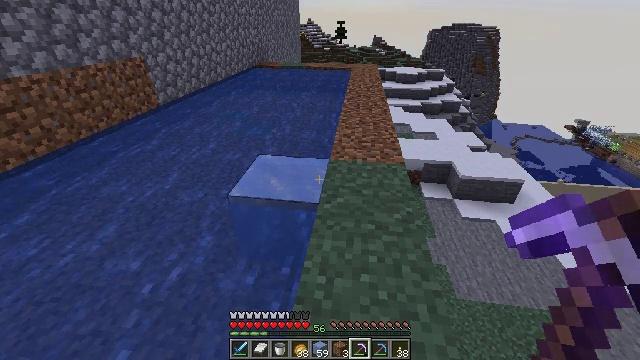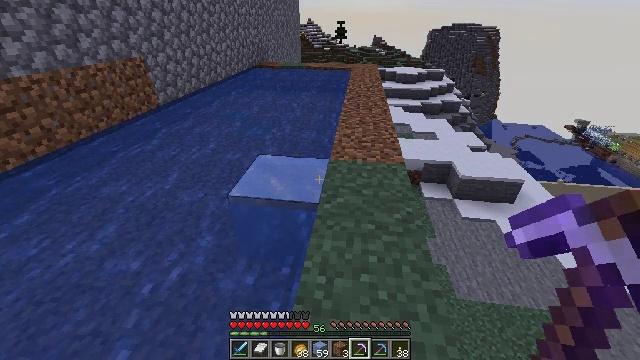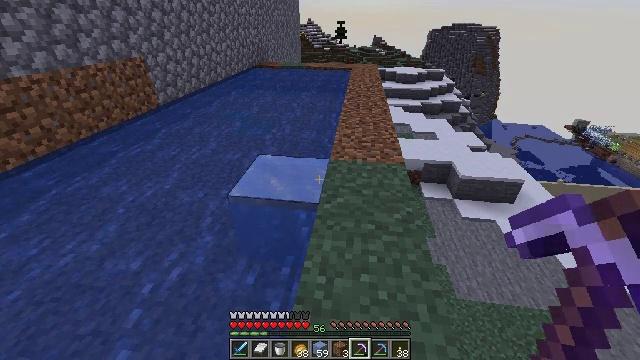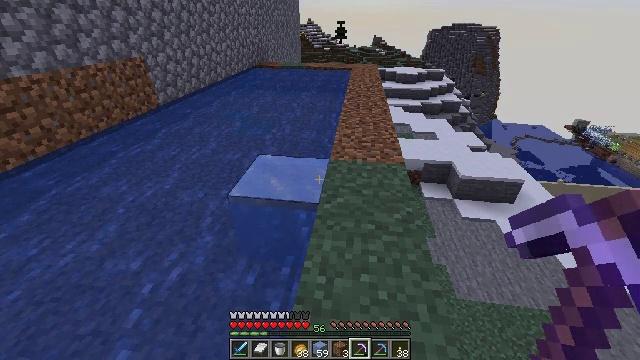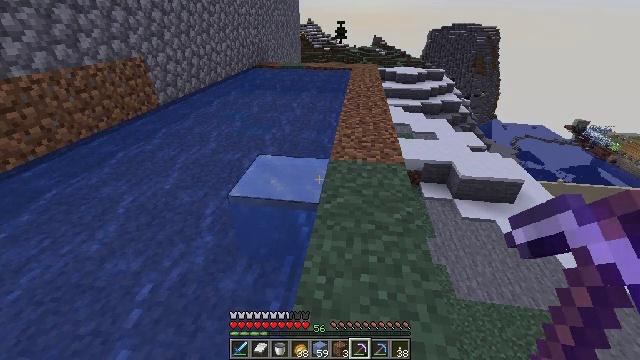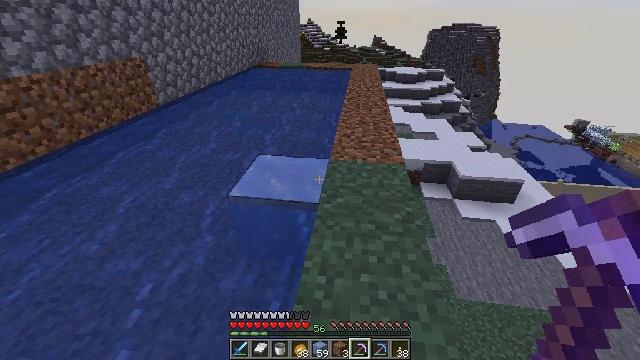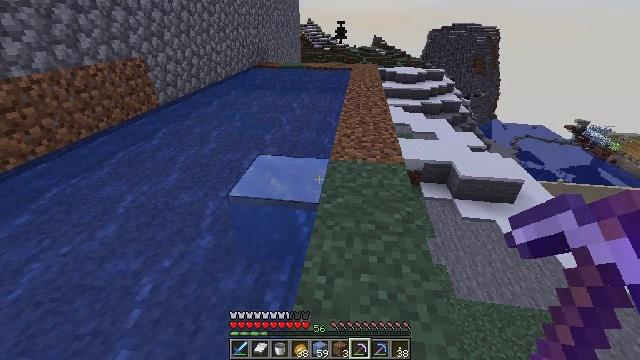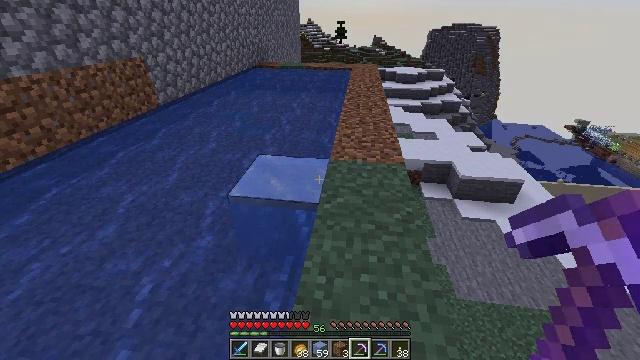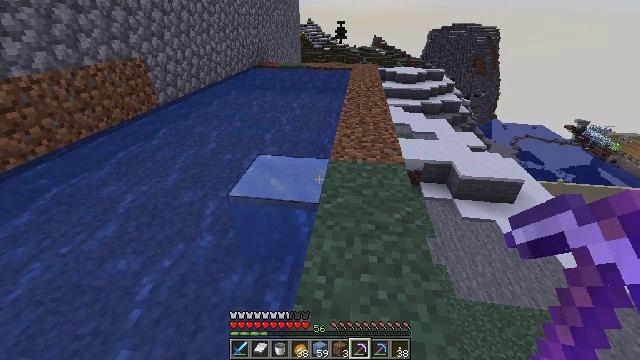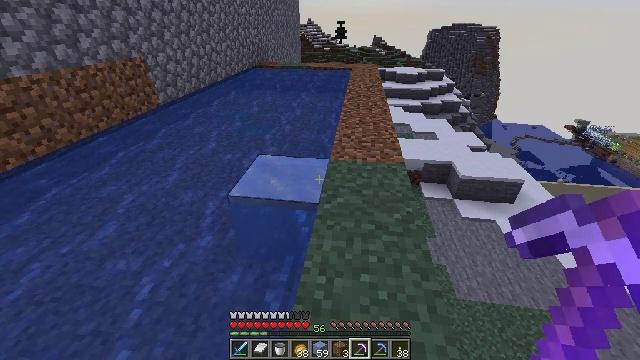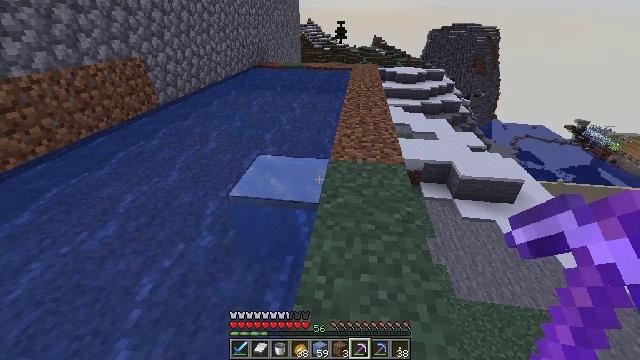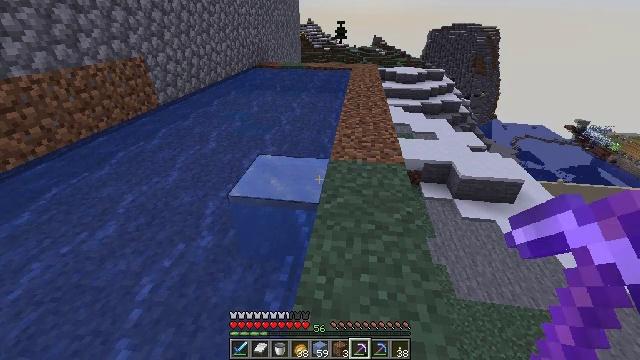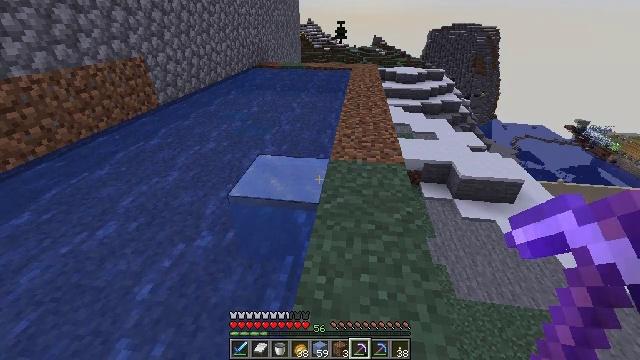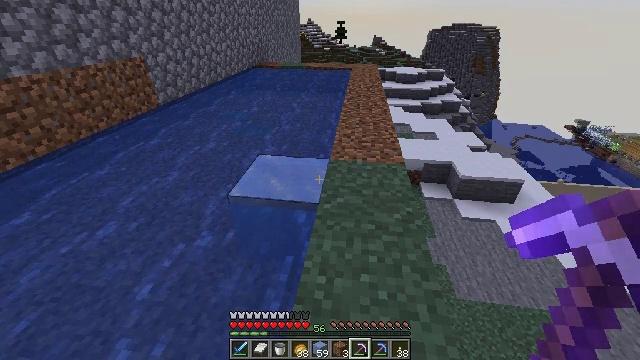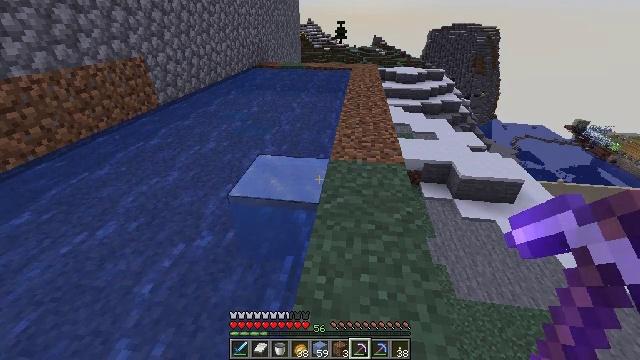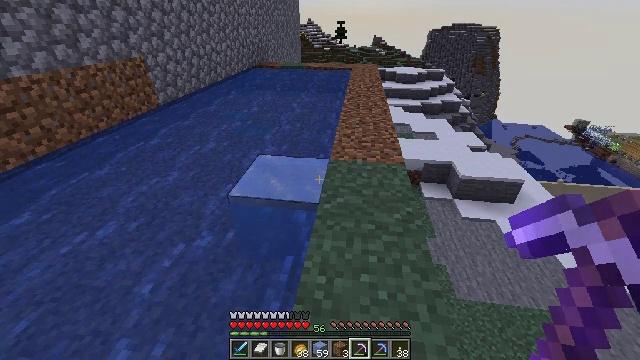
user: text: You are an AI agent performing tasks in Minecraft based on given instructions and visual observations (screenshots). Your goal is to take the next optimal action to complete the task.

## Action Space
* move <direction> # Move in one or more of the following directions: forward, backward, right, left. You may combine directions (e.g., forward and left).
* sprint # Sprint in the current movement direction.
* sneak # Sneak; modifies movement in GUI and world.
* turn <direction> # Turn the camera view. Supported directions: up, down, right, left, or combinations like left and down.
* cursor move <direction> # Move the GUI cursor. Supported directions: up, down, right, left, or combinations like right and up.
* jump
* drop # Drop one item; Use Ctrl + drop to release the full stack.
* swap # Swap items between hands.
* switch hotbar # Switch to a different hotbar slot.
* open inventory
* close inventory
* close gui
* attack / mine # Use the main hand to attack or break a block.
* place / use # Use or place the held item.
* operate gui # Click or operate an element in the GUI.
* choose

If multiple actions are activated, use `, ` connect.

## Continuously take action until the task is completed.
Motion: motion action
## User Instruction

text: Break the ice to collect it.
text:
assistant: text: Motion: no_op
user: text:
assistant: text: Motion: no_op
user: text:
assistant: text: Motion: no_op
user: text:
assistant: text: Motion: no_op
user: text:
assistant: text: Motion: no_op
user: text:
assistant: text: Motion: no_op
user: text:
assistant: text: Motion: no_op
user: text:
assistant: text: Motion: no_op
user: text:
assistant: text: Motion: no_op
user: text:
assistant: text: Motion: no_op
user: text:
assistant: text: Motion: no_op
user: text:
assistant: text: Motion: no_op
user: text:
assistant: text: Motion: no_op
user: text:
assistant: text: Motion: no_op
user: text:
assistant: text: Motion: no_op
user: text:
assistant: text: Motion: no_op
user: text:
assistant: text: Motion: no_op
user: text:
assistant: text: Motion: no_op
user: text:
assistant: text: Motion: no_op
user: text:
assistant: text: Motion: no_op
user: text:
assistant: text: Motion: no_op
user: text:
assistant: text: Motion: no_op
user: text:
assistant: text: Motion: no_op
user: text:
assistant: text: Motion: no_op
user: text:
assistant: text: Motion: no_op
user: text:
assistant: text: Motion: no_op
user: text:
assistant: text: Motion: no_op
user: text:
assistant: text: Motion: no_op
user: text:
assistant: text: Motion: no_op
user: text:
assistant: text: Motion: no_op